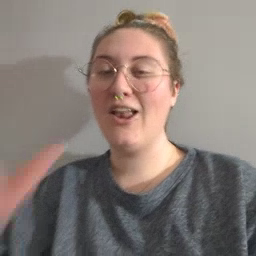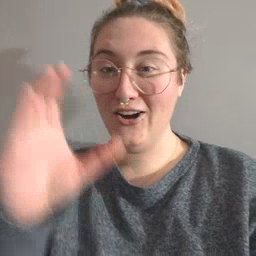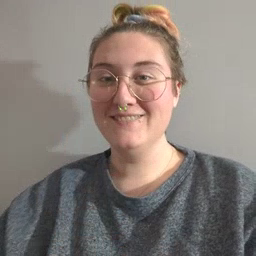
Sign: look